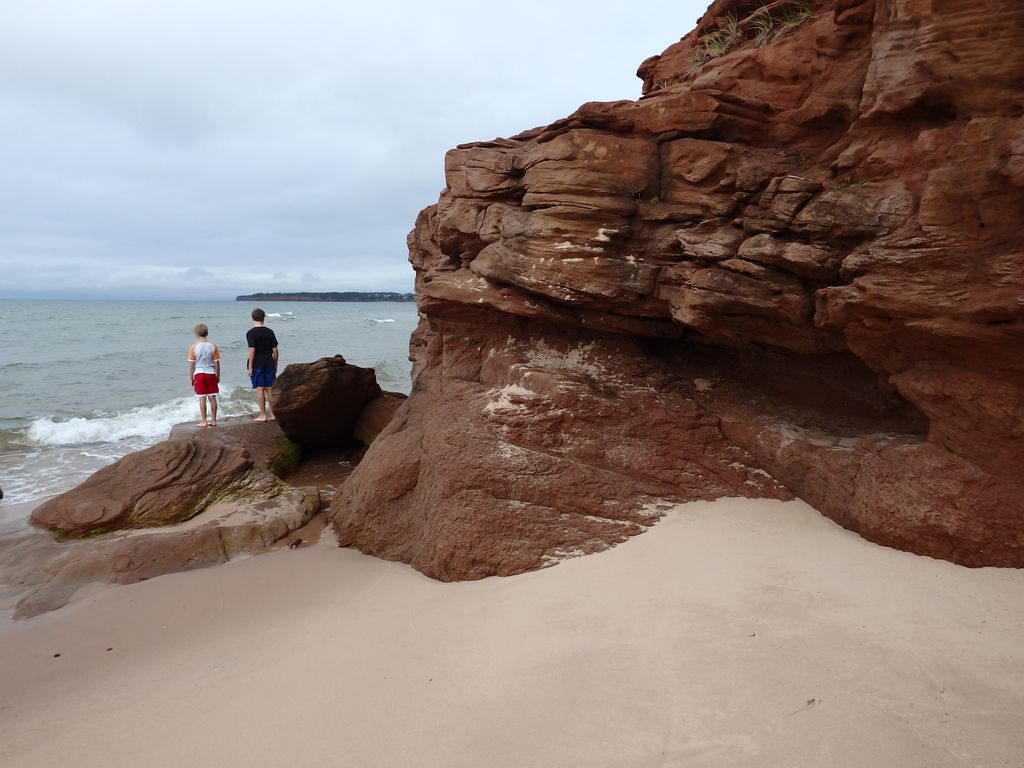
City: charlottetown